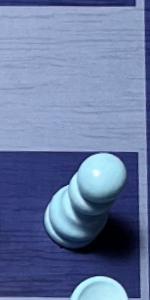
Label: Pawn_White